Question: I've created a share button on my Action Bar - but it seems to appear twice.

The menu 'XML' file is below:
'''
<menu xmlns:android="http://schemas.android.com/apk/res/android"
xmlns:app="http://schemas.android.com/apk/res-auto">
<item
android:id="@+id/action_share"
android:title="@string/action_share"
app:showAsAction="always"
app:actionProviderClass="android.support.v7.widget.ShareActionProvider"
/>
</menu>
'''
And it is instantiated in the 'onCreateOptionsMenu' in the view.
'''
@Override
public void onCreateOptionsMenu(Menu menu, MenuInflater inflater) {
inflater.inflate(R.menu.menu_detail, menu);
MenuItem menuItem = menu.findItem(R.id.action_share);
mShareActionProvider =
(ShareActionProvider) MenuItemCompat.getActionProvider(menuItem);
if(mShareActionProvider != null && !mForecastString.isEmpty()){
mShareActionProvider.setShareIntent(createShareForecastIntent());
} else{
Log.d(LOG_TAG, "Share Action provider is null?");
}
super.onCreateOptionsMenu(menu,inflater);
}
'''
How could the share button appear twice if it is defined, inflated, and instantiated only once?
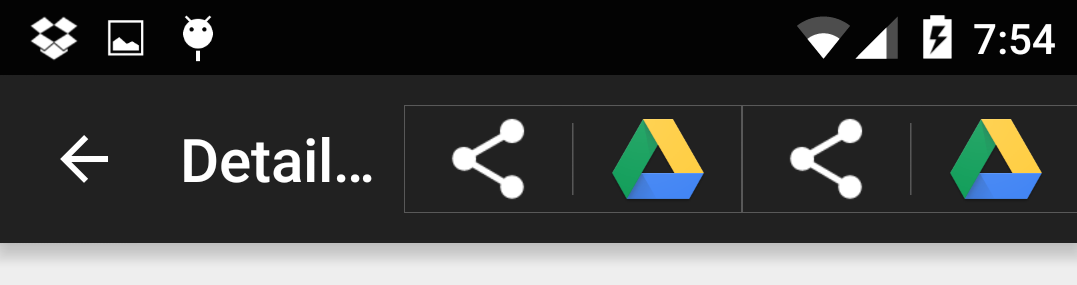
Answer: You are inflating Menu twice, both in the Activity and the Fragment.
Removing one inflation should fix the problem.